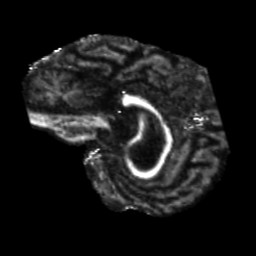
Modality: FA
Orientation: sagittal
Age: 69
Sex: male
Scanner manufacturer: siemens
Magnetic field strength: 3 T
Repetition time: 5.25 s
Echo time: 0.08 s